Question: I've made a Model class called DBcontrols and I'm trying to use it in multiple views. (I'm still trying to learn proper MVC technique on iOS.) But the 2nd view, a TableVC, doesn't go to it. I'm pretty sure my problem lies in the app Delegate, here called :
'''
#import "dBAppDelegate.h"
// Controller Class
#import "DBcontrols.h"
// View Classes
#import "enterView.h"
#import "listTableVC.h"
@implementation dBAppDelegate
- (BOOL)application:(UIApplication *)application didFinishLaunchingWithOptions:(NSDictionary *)launchOptions {
UINavigationController *navigationController = (UINavigationController *)self.window.rootViewController;
enterView *firstViewController = (enterView *)[[navigationController viewControllers] objectAtIndex:0];
listTableVC *secondViewController = (listTableVC *)[[navigationController viewControllers] objectAtIndex:0];
DBcontrols *aDataController = [[DBcontrols alloc] init];
firstViewController.dataController = aDataController;
secondViewController.dataController = aDataController;
return YES;
}
'''
and both have this code:
'''
#import <UIKit/UIKit.h>
@class Contacts;
@class DBcontrols;
either: @interface enterView: UIViewController
or: @interface listTableVC: UITableViewController
@property (strong, nonatomic) DBcontrols *dataController;
. . .
@end
'''
and that is synthesized in both and
Here's the storyboard:

The Contacts TableVC, , segues as a off of the button on the navigation bar.
All compiles successfully, but the DBcontrols methods are called in , but not in . For example, in both and I use the method :
'''
- (NSUInteger)countContacts {
nC = 0;
const char *dbpath = [_databasePath UTF8String];
if (sqlite3_open(dbpath, &_contactDB) == SQLITE_OK) {
NSString *querySQL = [NSString stringWithFormat: @"SELECT * FROM contacts"];
const char *query_stmt = [querySQL UTF8String];
if (sqlite3_prepare_v2(_contactDB, query_stmt, -1, &statement, NULL) == SQLITE_OK) {
while (sqlite3_step(statement) == SQLITE_ROW) {
nC++;
}
}
}
NSLog(@"%d contacts in dB.", nC );
return [self.masterContactList count];
}
'''
When this is called from , it never responds.
What am I doing wrong?
Thank you!
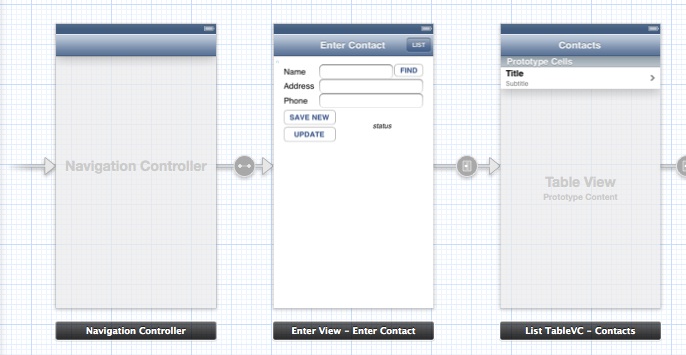
Answer: Within 'didFinishLaunchingWithOptions:' the 'secondViewController' won't exist yet. The controller is created lazily; that is, when needed and it is needed only when the transition from firstViewController is initiated.
In a Storyboard context you normally 'pass' values using
'''
- (void) prepareForSegue: (UIStoryboardSegue *) segue sender: (id) sender
{
enterView *source = segue.sourceViewController;
listTableVc *target = segue.destinationViewController;
target.dataController = source.dataController;
}
'''